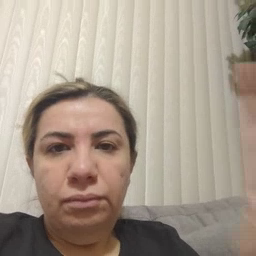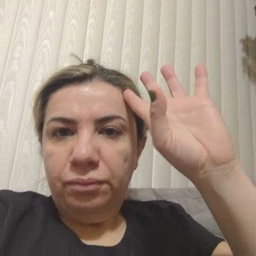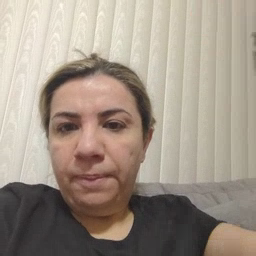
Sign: pretend